Question: I need to order this avg values desc, but somehow I can't. Help please

The solution is probably very simple:)
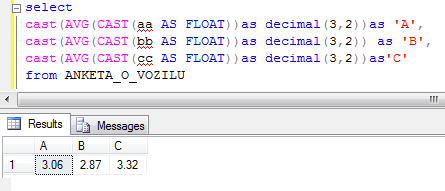
Answer: I assume you want to order the columns having the highest value in left column. I also assume that you are using SQL Server. It certainly looks like that from the pictures.
'''
The solution is probably very simple.
'''
Don't know about that. You tell me...
'''
with C(A, B, C) as
(
-- Your query goes here
)
select [1],[2],[3]
from (
select Val, row_number() over(order by Val desc) as rn
from C unpivot (Val for Col in(A, B, C)) U
) T
pivot (min(val) for rn in ([1],[2],[3])) P
'''
<URL>